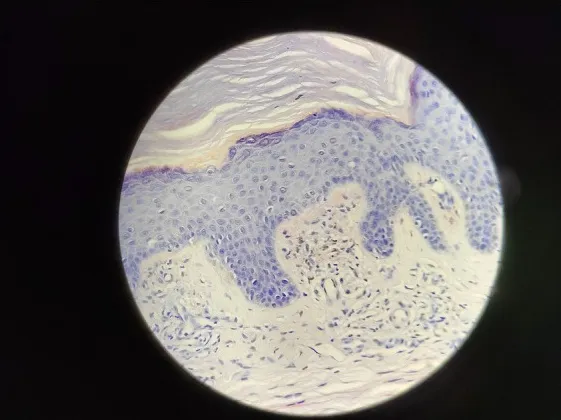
Congo red stain 400x.
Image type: pathology (congo_red)